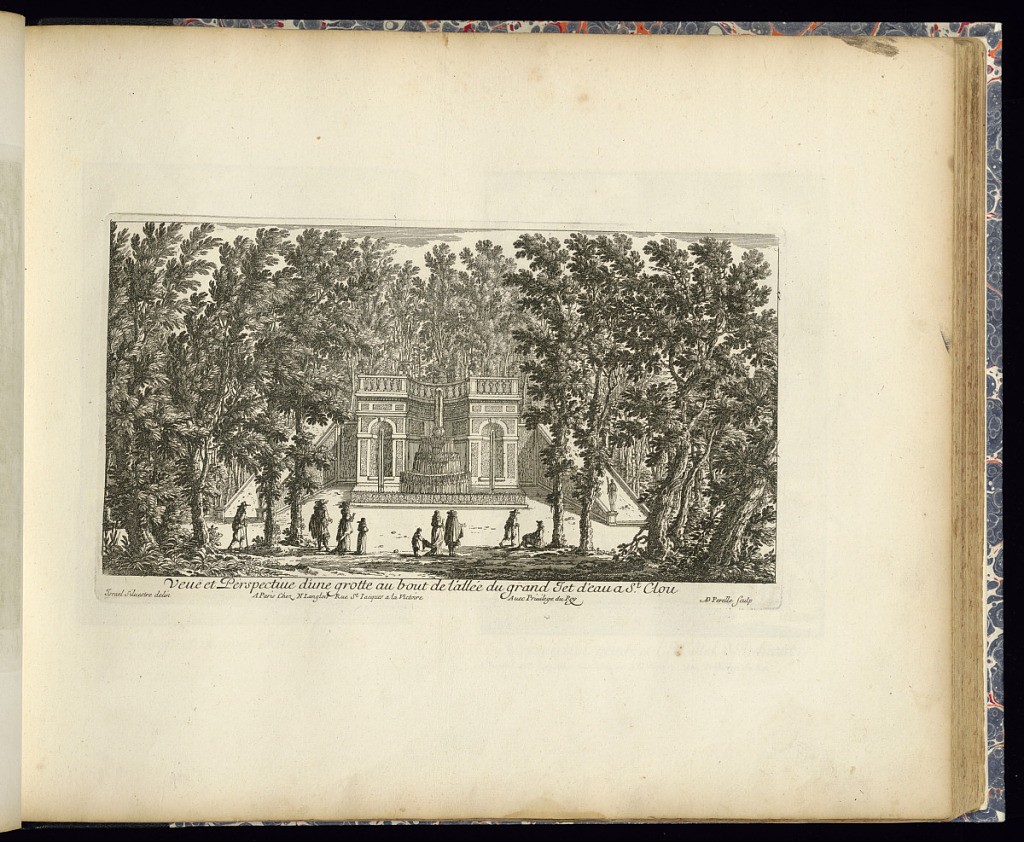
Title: Veuë et Perspective d’une grotte au bout de l’allée du grand jet d’eau a St. Clou
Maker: Israel Silvestre, French, 1621 – 1691
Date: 1680–1695
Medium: Etching on laid paper
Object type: Print
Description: View of a fountain in front of a building (grotto) with arched niches, balustrade, frostwork panels, and ramps on either side in the park/ garden at St. Cloud. In the foreground there are figures and trees. The plate is titled and signed.